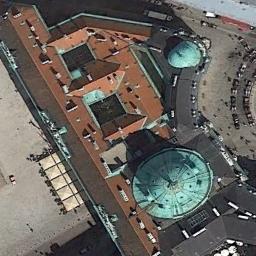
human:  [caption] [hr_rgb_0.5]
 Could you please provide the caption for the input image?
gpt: The palace is on the open place next to the parking lot .

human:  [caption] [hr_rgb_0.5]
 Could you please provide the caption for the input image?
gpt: The roofs of palaces are all gray, And the whole looks like a trapezoid .

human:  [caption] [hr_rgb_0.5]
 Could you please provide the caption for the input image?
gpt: The brown palace has a green dome palace and a smaller green dome palace and a parking lot is in front of the palace .

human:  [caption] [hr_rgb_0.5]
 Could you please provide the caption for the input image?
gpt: Many cars are beside the palace .

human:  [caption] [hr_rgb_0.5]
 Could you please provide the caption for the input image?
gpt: A palace with brown roofs and two green domes .